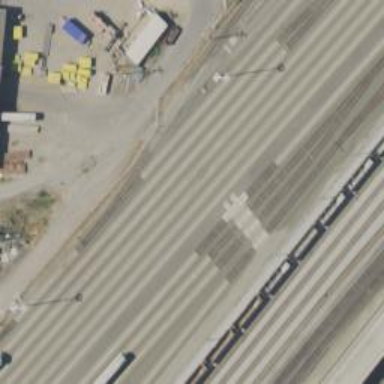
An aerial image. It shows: Railway yard.